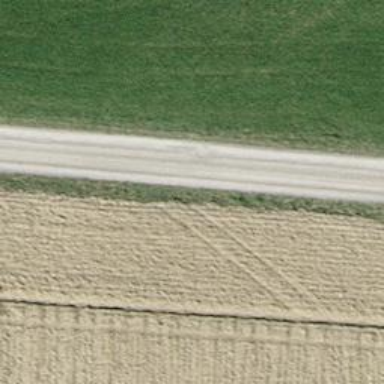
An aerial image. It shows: Unclassified road with compacted surface.